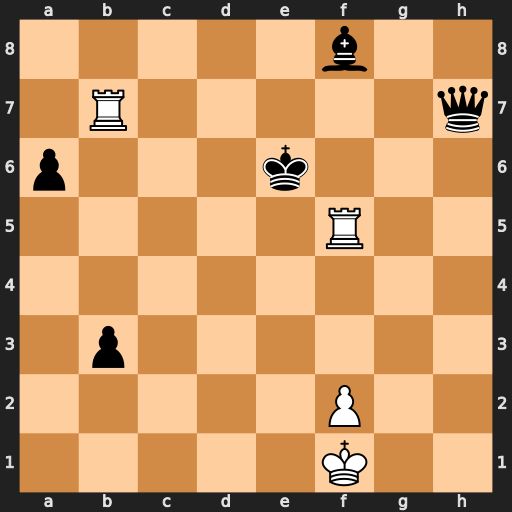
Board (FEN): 5b2/1R5q/p3k3/5R2/8/1p6/5P2/5K2
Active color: w
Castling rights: -
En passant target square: -
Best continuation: Rxh7 b2 Rb7 Kxf5 Rxb2